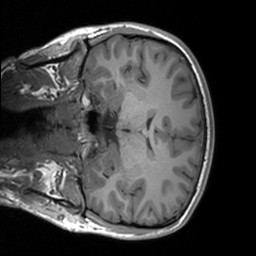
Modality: T1w
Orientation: coronal
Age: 20
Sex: male
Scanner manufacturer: siemens
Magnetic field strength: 3 T
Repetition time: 1.9 s
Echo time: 0.00226 s